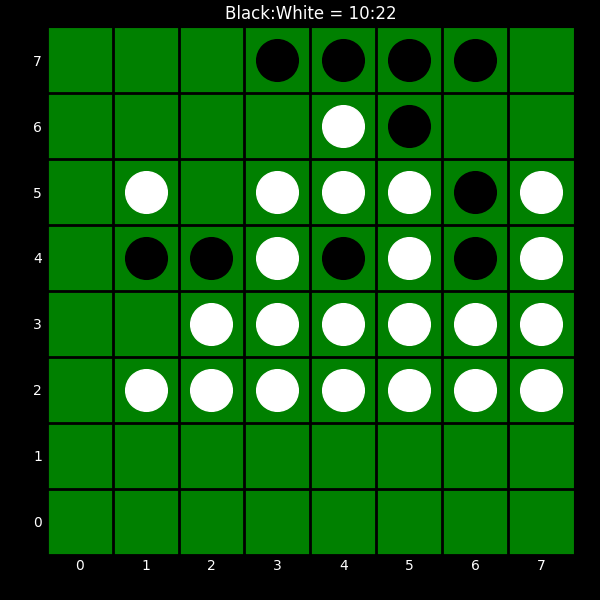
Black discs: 10
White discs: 22